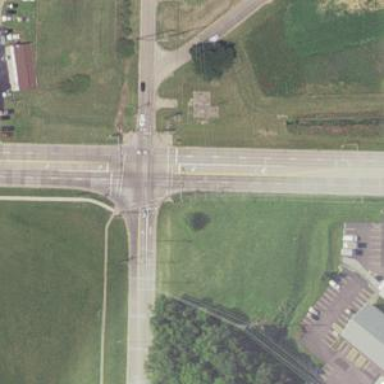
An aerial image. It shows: Crossing with marked lines on the road.